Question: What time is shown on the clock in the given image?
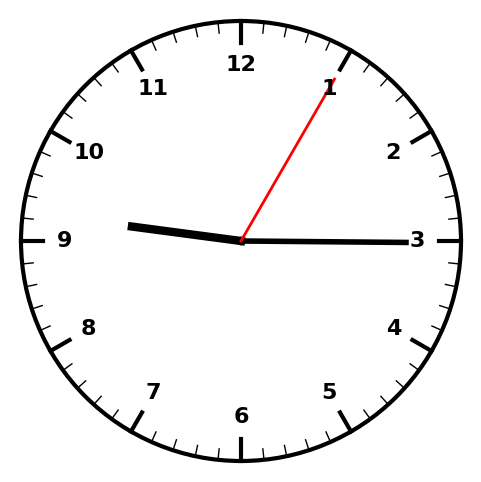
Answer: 09:15:05